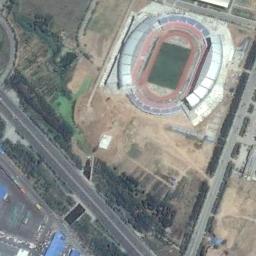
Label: stadium